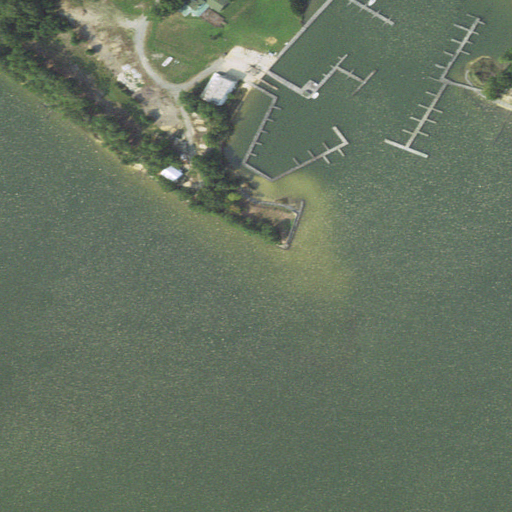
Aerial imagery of cape in Virginia named Allen Point containing open water, medium intensity development, high intensity development, low intensity development, herbaceous wetlands, woody wetlands, barren land, and evergreen forest